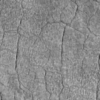
Label: not_dusty